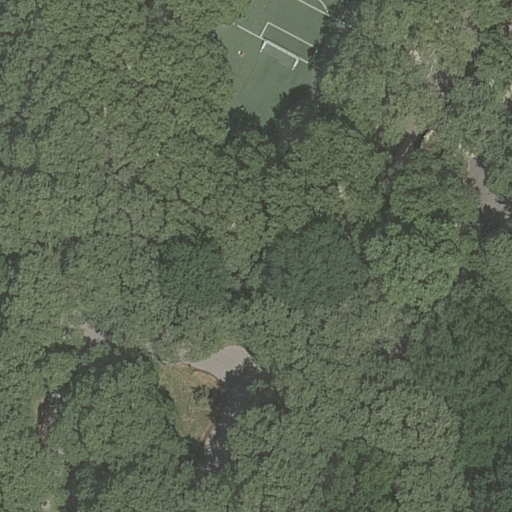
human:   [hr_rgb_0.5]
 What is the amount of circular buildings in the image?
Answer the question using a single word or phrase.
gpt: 0

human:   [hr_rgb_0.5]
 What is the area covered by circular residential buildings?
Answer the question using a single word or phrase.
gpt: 0m2

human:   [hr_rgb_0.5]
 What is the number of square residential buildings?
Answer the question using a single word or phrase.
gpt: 0

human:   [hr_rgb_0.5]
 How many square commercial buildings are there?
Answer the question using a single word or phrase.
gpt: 0

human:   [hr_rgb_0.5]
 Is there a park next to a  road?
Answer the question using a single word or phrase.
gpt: yes

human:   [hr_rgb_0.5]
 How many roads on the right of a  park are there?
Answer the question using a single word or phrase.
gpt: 3

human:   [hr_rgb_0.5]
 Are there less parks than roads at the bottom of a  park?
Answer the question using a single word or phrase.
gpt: no

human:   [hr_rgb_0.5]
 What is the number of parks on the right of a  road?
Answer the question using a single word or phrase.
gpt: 2

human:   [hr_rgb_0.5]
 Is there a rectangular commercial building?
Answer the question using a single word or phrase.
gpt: no

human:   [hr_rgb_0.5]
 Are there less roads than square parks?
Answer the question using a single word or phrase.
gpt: no

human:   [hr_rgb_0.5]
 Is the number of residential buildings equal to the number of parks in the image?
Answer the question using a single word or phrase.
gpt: no

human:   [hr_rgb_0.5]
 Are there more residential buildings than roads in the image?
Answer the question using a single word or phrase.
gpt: no

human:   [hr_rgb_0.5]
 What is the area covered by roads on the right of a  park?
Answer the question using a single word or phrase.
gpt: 0m2

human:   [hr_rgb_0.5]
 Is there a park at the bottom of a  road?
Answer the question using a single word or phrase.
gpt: yes

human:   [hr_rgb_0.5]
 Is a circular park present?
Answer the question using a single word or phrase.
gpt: no

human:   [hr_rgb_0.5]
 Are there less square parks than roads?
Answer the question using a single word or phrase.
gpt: yes

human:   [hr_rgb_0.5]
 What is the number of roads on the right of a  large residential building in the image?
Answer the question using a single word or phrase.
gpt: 0

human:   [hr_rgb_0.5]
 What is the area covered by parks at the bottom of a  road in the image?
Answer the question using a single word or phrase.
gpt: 5090m2

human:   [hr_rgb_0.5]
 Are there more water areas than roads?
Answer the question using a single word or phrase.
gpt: no

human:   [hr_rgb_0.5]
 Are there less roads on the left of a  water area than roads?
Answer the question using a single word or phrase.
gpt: yes

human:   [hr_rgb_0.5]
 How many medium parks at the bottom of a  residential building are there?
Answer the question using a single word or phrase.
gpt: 0

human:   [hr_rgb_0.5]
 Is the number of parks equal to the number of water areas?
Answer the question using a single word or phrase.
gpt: no

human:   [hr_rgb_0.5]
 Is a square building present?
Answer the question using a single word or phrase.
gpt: no

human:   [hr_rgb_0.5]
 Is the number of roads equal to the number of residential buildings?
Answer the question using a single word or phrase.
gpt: no

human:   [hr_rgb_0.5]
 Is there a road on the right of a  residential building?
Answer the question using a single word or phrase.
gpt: no

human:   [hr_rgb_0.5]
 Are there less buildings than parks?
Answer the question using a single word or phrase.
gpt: yes

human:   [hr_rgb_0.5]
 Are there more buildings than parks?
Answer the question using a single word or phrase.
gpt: no

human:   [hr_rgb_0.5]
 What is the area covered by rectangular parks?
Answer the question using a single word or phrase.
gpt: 18274m2

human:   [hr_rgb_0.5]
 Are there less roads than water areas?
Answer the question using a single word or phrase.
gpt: no

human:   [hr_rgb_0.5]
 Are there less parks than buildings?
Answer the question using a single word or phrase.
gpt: no

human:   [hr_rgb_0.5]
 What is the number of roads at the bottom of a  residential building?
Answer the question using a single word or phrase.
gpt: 0

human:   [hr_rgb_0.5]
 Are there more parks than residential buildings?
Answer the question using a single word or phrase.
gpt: yes

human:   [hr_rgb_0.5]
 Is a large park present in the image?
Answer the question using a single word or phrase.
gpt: yes

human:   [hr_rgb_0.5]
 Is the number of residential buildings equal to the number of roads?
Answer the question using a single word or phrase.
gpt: no

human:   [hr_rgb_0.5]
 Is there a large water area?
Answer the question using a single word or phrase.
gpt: no

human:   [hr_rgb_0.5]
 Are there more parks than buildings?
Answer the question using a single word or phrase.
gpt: yes